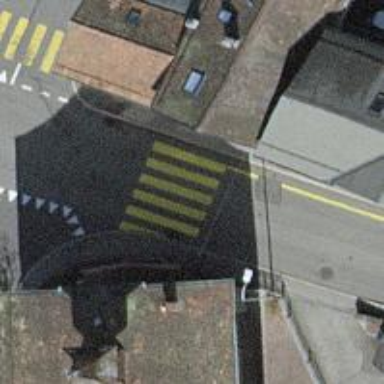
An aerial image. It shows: Marked zebra crossing with distinct zebra markings.